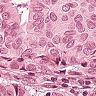
Metastatic tissue present: yes